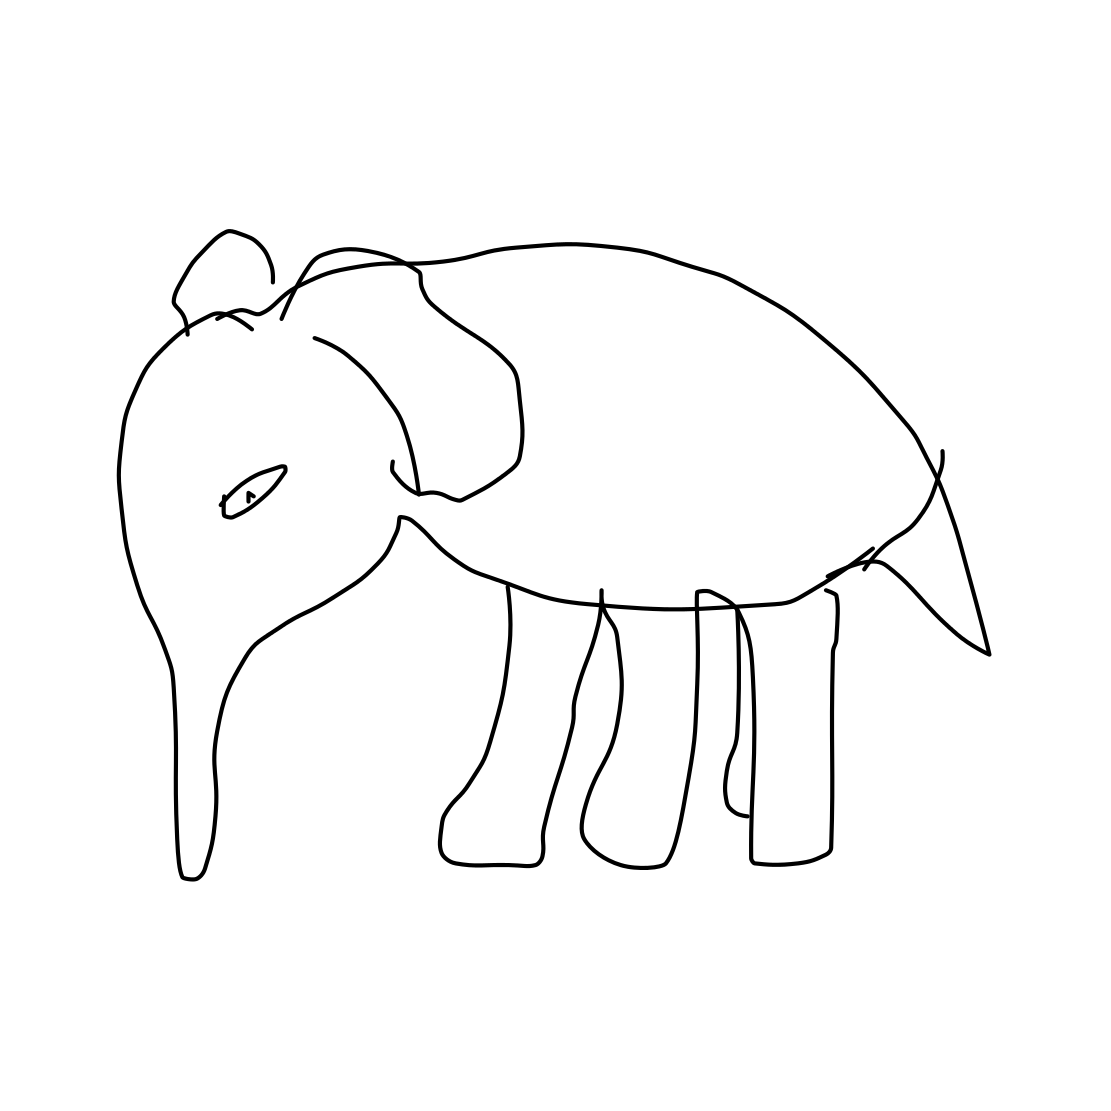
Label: elephant